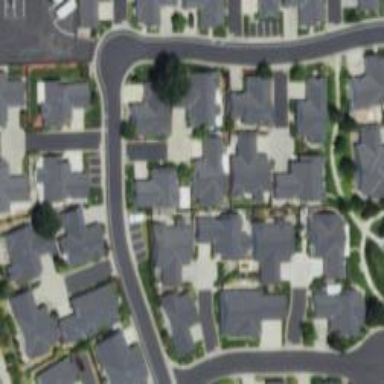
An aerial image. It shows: Living street.